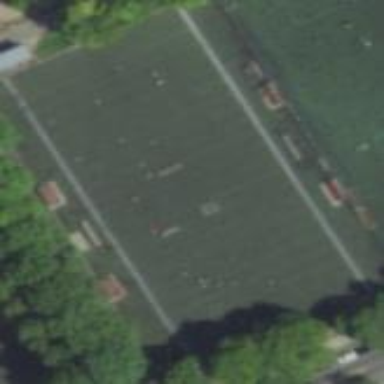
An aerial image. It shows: American football pitch for leisure and sport activities.